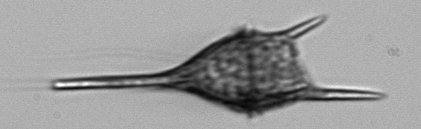
Label: Tripos_lineatus